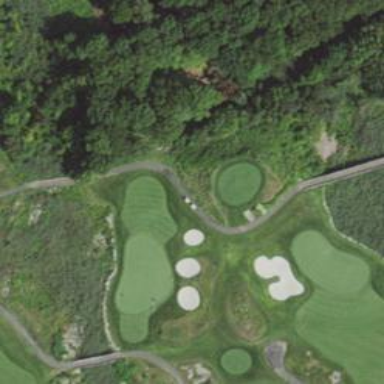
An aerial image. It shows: Path designated for golf carts.